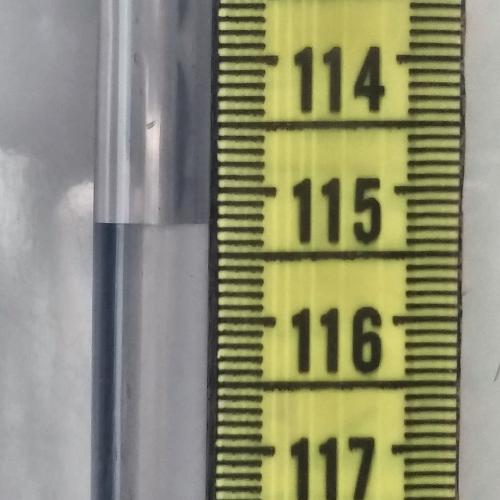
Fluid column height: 115.3 cm